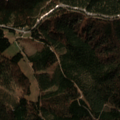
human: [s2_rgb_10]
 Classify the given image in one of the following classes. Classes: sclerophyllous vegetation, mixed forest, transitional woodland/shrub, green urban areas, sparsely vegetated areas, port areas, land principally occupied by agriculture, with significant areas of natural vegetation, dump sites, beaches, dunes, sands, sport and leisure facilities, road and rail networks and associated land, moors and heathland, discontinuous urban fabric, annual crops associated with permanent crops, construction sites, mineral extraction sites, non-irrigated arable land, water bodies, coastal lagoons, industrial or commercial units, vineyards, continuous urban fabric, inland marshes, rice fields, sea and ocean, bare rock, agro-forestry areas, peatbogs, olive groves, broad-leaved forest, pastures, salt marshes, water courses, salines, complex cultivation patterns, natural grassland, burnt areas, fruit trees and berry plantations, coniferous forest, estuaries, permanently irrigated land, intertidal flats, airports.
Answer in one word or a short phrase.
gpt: pastures, coniferous forest, mixed forest